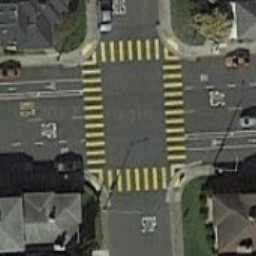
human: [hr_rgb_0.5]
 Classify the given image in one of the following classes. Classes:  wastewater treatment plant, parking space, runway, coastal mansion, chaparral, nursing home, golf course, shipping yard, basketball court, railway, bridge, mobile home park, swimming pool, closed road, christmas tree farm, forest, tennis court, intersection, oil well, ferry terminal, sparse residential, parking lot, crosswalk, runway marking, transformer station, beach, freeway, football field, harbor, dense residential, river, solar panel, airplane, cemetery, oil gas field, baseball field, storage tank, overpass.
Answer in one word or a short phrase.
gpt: crosswalk